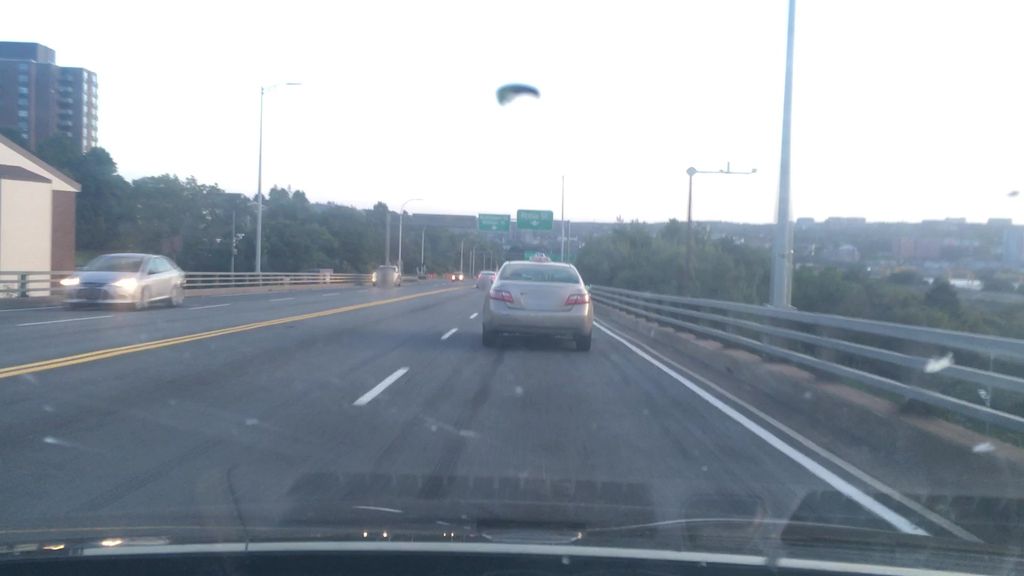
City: halifax